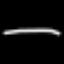
Label: line